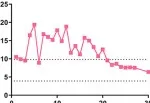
Clinical and treatment parameters of the patient during the 1st month after hospital admission. (A-H) show the time course of different laboratory parameters during the first 30 days following hospital admission.
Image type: pathology (immunostaining)